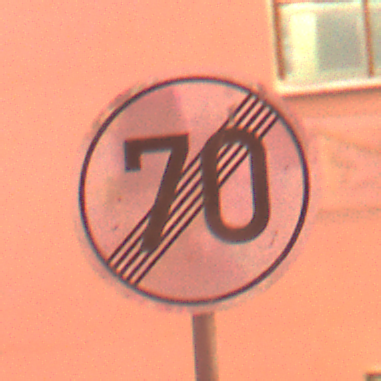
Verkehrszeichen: EndeGeschwindigkeit70
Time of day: Night
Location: Outdoor (Urban)
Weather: Overcast
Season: Winter
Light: Artificial